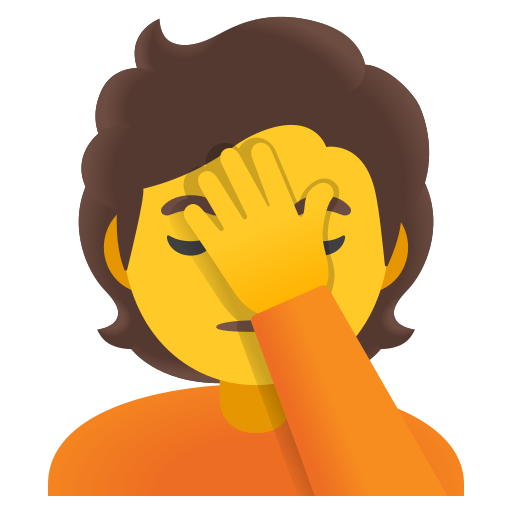
Emoji: 🤦